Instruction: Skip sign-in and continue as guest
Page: checkout
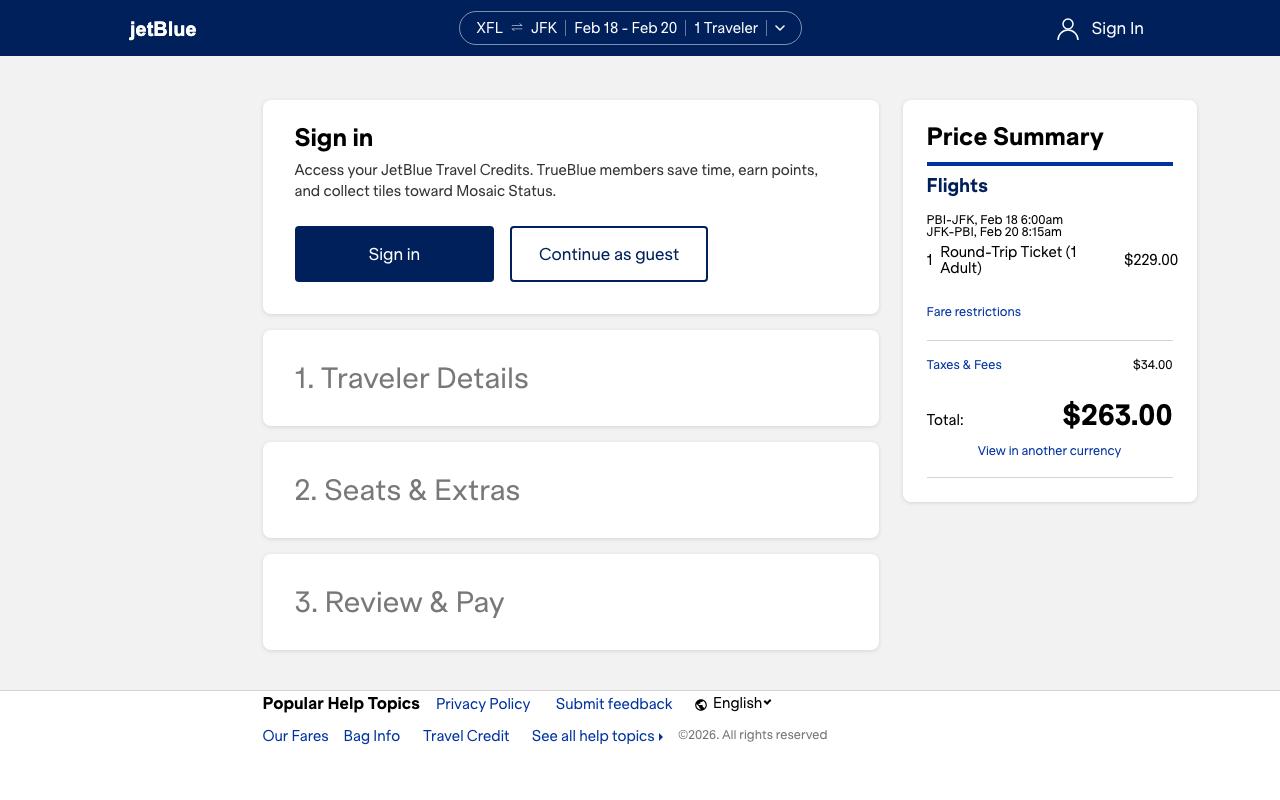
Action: click